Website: walmart
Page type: customer-info-address
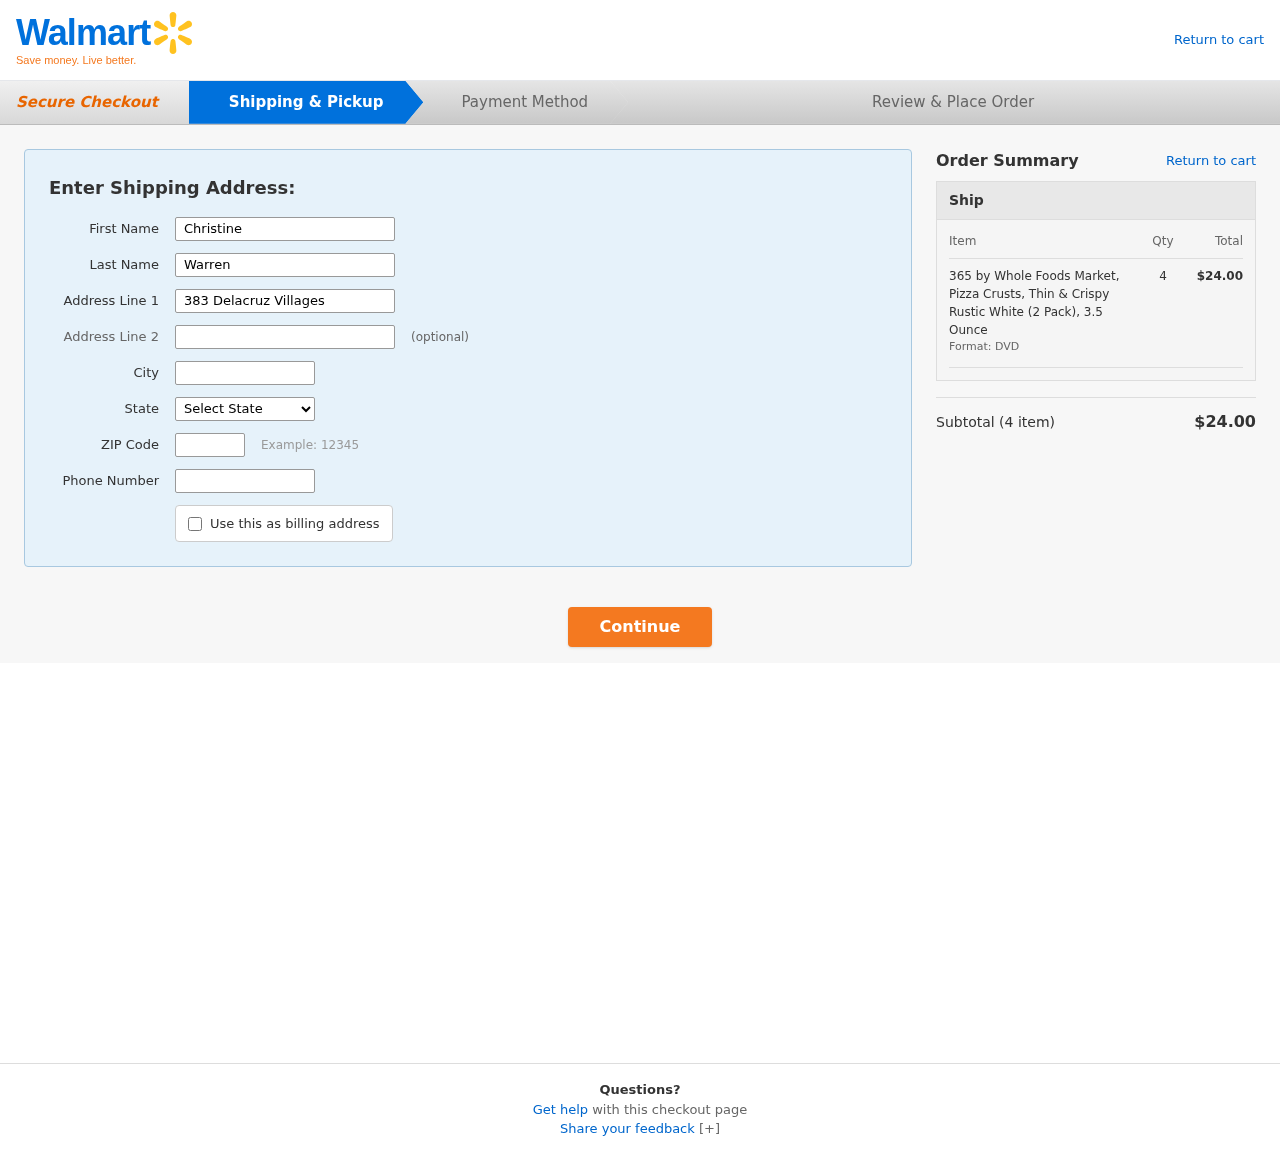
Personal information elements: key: PII_CITY
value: Lake Michaelfort
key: PII_FIRSTNAME
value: Christine
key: PII_LASTNAME
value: Warren
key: PII_PHONE
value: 2284899166
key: PII_POSTCODE
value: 86081
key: PII_STATE
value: VI
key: PII_STREET
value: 383 Delacruz Villages
Product elements: key: PRODUCT1_NAME
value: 365 by Whole Foods Market, Pizza Crusts, Thin & Crispy Rustic White (2 Pack), 3.5 Ounce
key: PRODUCT1_QUANTITY
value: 4
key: PRODUCT1_LINE_TOTAL
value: $24.00
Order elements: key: ORDER_NUM_ITEMS
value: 4
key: ORDER_SUBTOTAL
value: $24.00